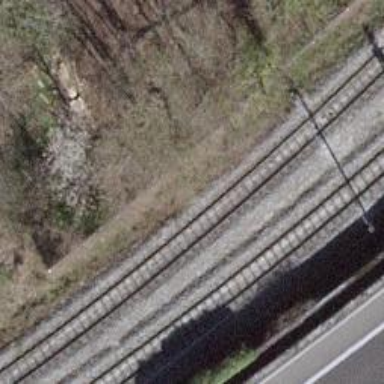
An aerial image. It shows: Light rail track with 1 electrified contact line.